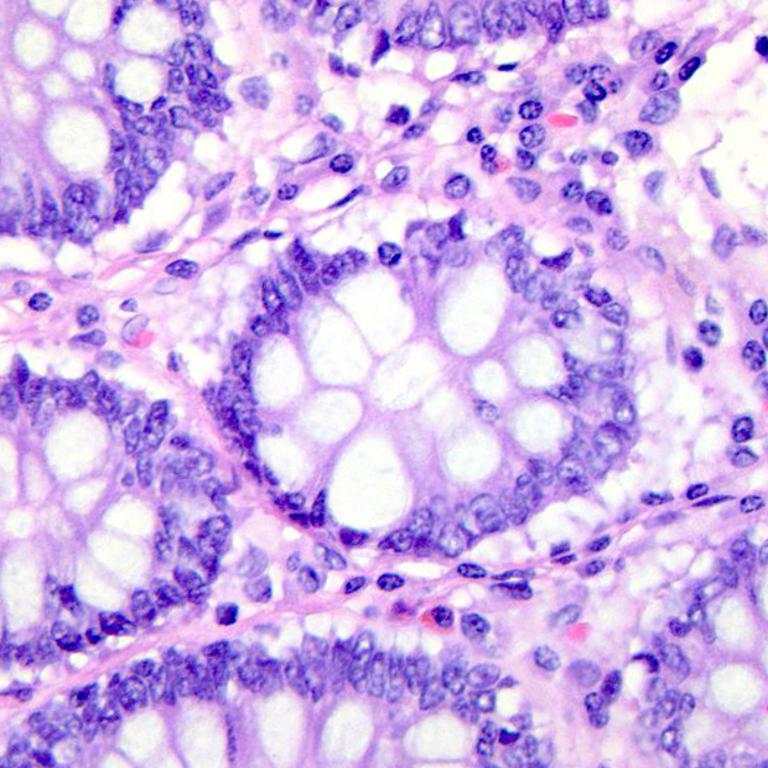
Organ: colon
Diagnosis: benign